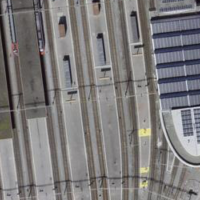
EUNIS habitat code: 57
Species observed at this site:
Passer domesticus
Corvus corone
Larus michahellis
Columba palumbus